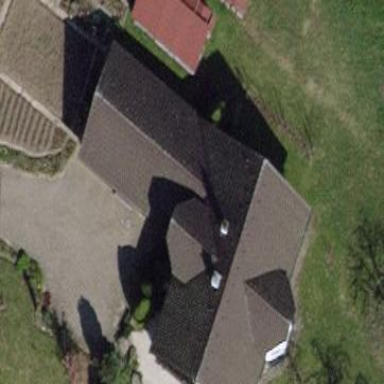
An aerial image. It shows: Detached building with gabled roof.